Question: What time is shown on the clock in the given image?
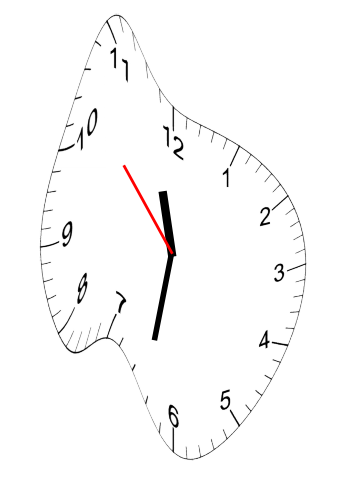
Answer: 11:31:53